Question: So i am a complete newbie when It comes to coding. I am currently trying to make a website, but I have reached a dead end. As the question above summarizes, I am trying to overlay a picture on a background with a color different from white. The picture needs to extend beyond the colored background and "reach" the white background. I have submitted an image which better explains what I am going for.
I have tried to make a section with the container class an insert the image in it but this restricts the size of the image to the size of the section.m

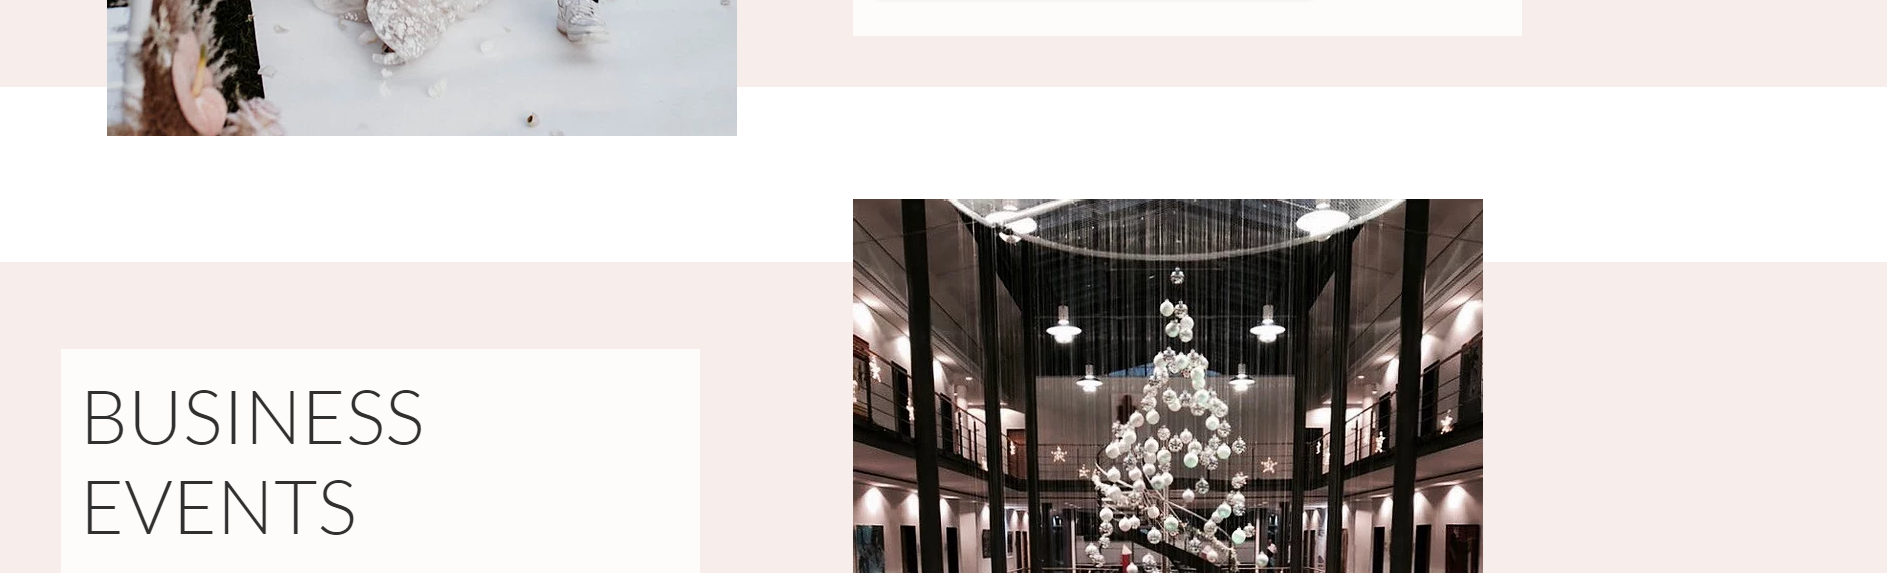
Answer: The proberly easiest way to let an image move outside of the container, is to give it a negative margin. In this example, I added a negative margin of 'margin-top: -60px;'. Including the 10px padding, it moves 50px above the container.
'''
body {
margin: 0;
}
section {
background-color: pink;
padding: 10px;
display: grid;
grid-template-columns: 1fr 1fr;
grid-gap: 10px;
margin-top: 200px;
}
section div {
background-color: white;
padding: 5px;
}
section img {
width: 100%;
margin-top: -60px;
}
'''
'''
<section>
<div>Lorem ipsum dolor sit amet, consetetur sadipscing elitr, sed diam nonumy eirmod tempor invidunt ut labore et dolore magna aliquyam erat, sed diam voluptua. At vero eos et accusam et justo duo dolores et ea rebum. Stet clita kasd gubergren, no sea takimata sanctus est Lorem ipsum dolor sit amet. Lorem ipsum dolor sit amet, consetetur sadipscing elitr, sed diam nonumy eirmod tempor invidunt ut labore et dolore magna aliquyam erat, sed diam voluptua. At vero eos et accusam et justo duo dolores et ea rebum. Stet clita kasd gubergren, no sea takimata sanctus est Lorem ipsum dolor sit amet.</div>
<img src="https://www.tacoshy.de/Images/Yoshi/IMAG0735.jpg">
</section>
'''